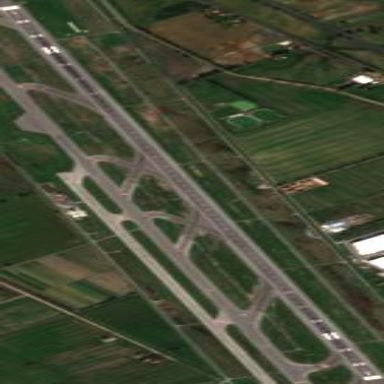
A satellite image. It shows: Runway in airport area.